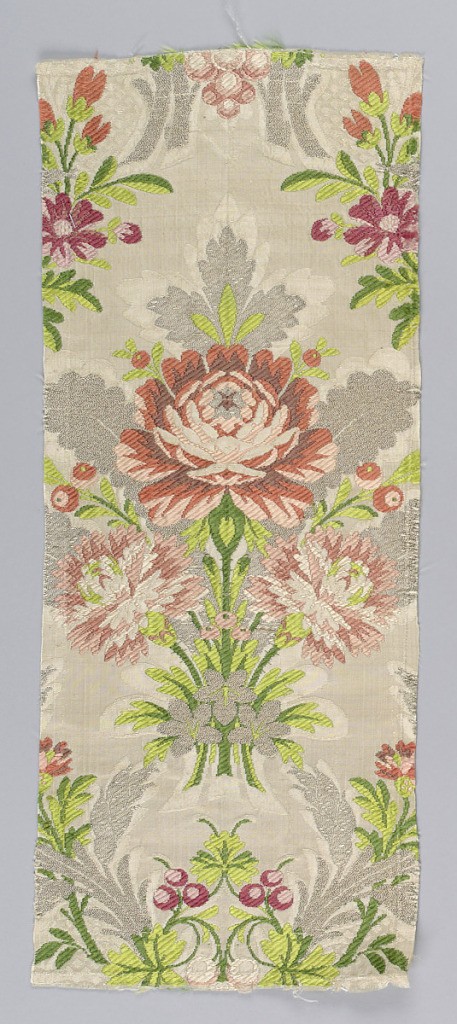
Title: Textile
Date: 18th century
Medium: silk, metallic thread Technique: compound satin, brocaded
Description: Only a part of complete pattern preserved: large-scale flowers brocaded in polychrome silks and silver thread (loosely wound on white silk core) on white satin ground.  Areas of taffeta weave outline the floral units.